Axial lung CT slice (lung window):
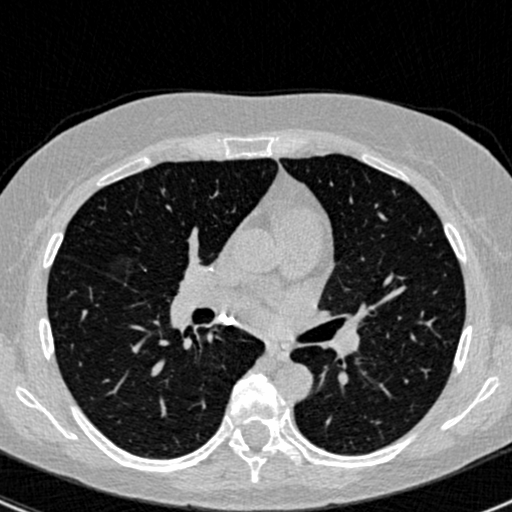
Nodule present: no